Interaction volume radius: 5 \u00c5
Interaction volume height: 25 \u00c5
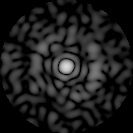
Disorder parameter: 0.8574